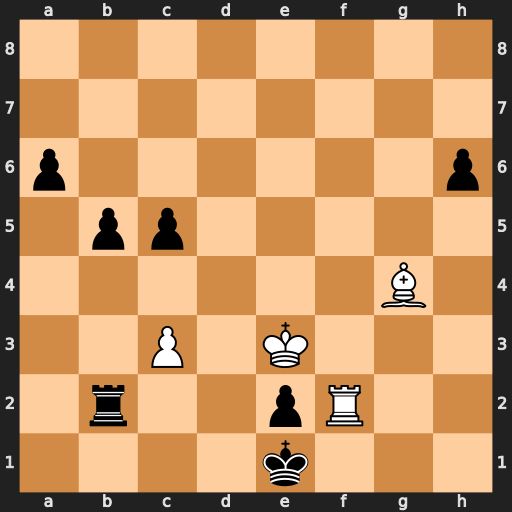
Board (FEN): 8/8/p6p/1pp5/6B1/2P1K3/1r2pR2/4k3
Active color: w
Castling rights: -
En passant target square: -
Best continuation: Bxe2 Rxe2+ Rxe2+